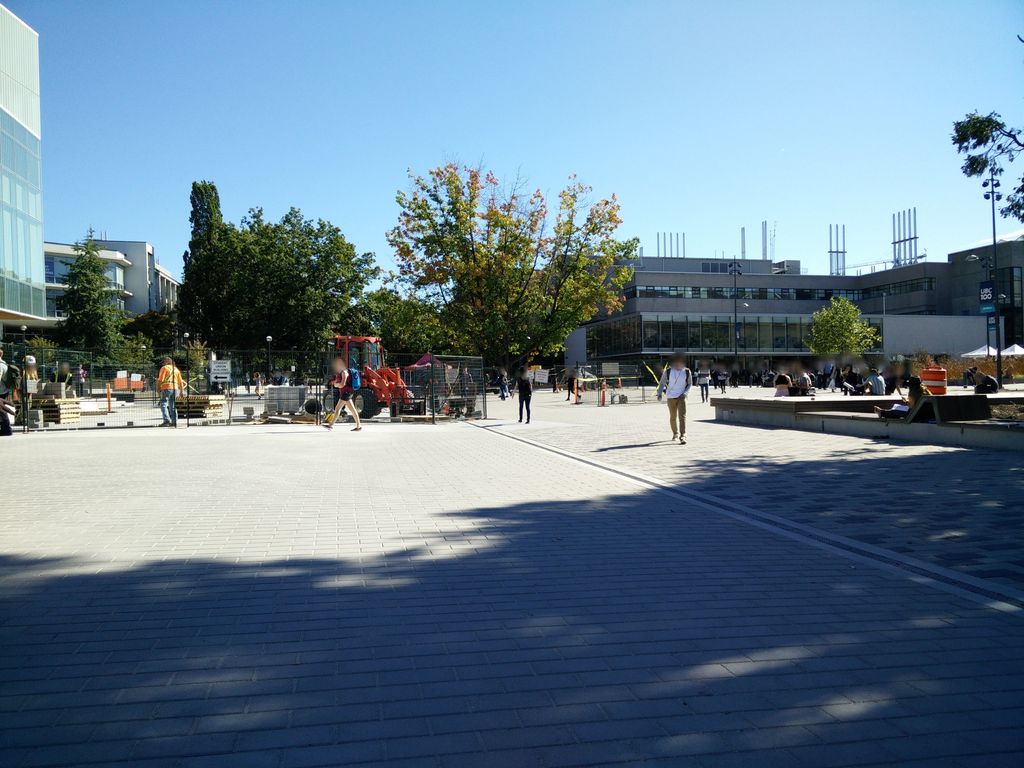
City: vancouver